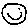
Label: smiley face